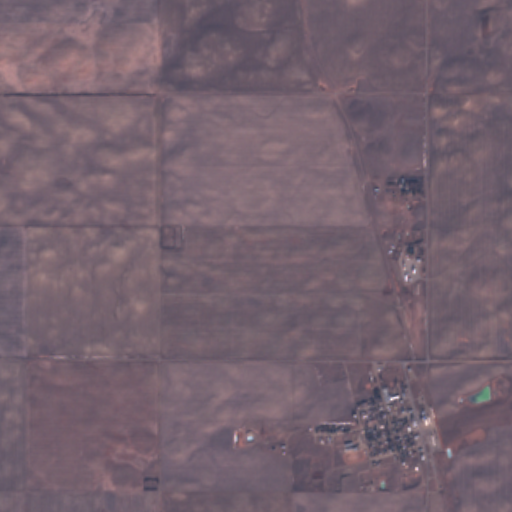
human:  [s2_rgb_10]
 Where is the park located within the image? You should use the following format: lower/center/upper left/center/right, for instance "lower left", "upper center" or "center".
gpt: The park is located in the lower right of the image.
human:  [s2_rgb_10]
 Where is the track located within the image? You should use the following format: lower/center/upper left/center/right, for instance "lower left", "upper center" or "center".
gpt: The track is located in the lower right of the image.
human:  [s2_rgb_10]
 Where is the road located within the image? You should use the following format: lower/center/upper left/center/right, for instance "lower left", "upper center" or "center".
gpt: There is no road in the image.